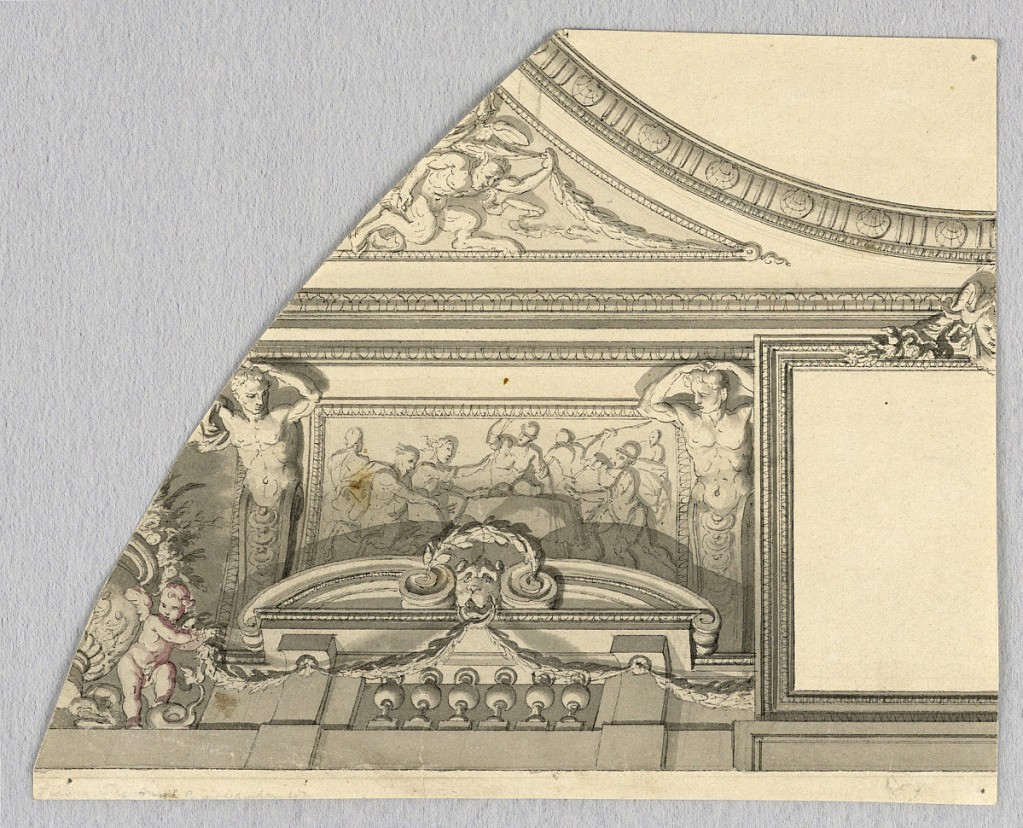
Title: Design for a Ceiling
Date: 18th century
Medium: Pen and ink, brush and wash on paper
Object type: Drawing
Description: Irregularly shaped page. At top right, a curving moulding with triglyphs and seashells. Below, part of an undecorated square with half a horned mask at top center. To the left, two term figures flank a classical tablet. In front of this, a balustrade with a lion's head mask being framed by a laurel wreath.